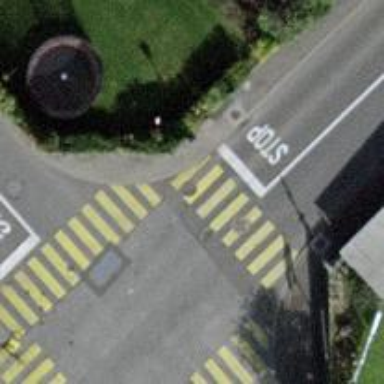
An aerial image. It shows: Uncontrolled zebra crossing with zebra markings.